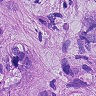
Metastatic tissue present: yes